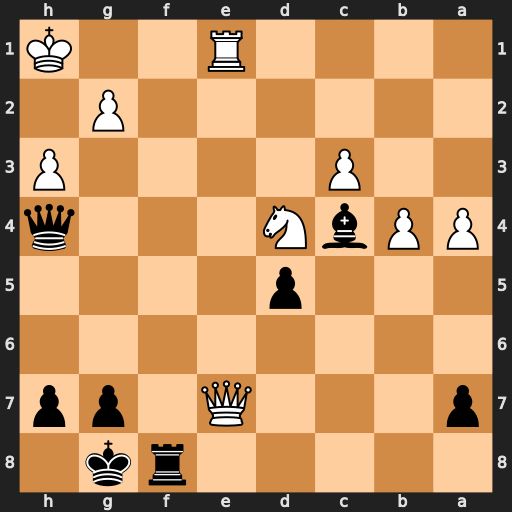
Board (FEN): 5rk1/p3Q1pp/8/3p4/PPbN3q/2P4P/6P1/4R2K
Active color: b
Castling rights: -
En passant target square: -
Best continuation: Rf1+ Rxf1 Qxe7